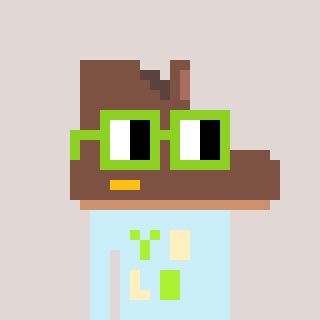
a pixel art character with square light green glasses, a boot-shaped head and a cold-colored body on a warm background